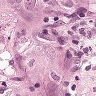
Metastatic tissue present: yes